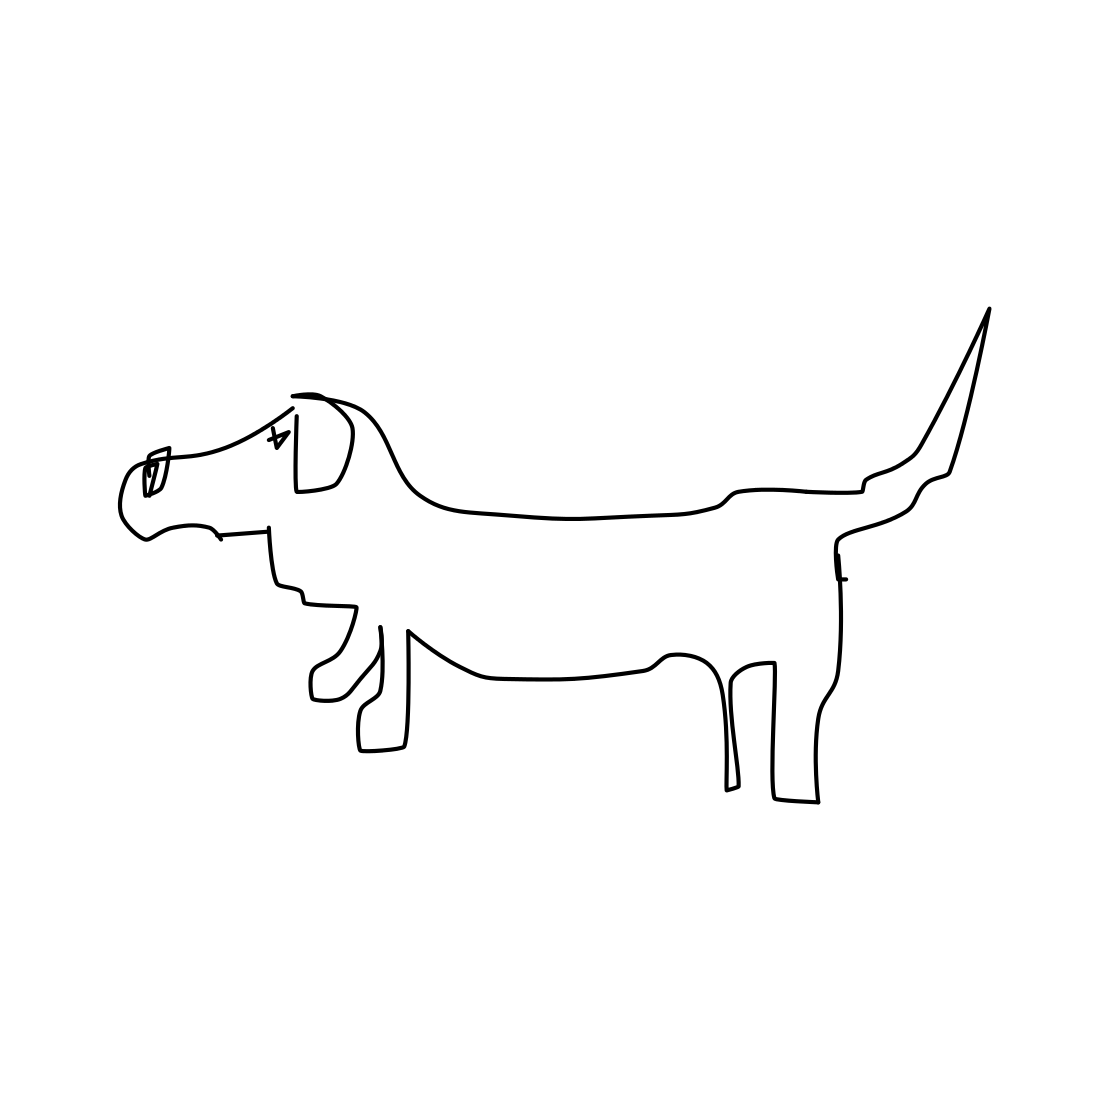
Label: dog